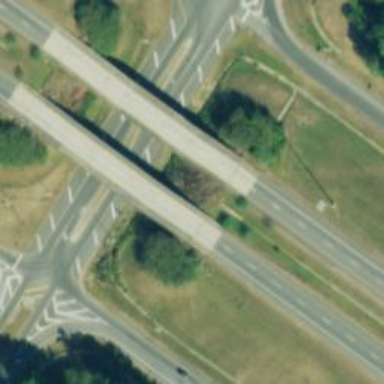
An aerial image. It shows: Trunk road bridge.